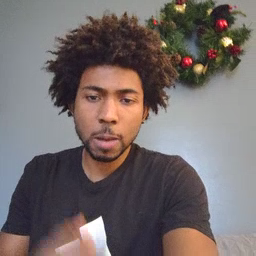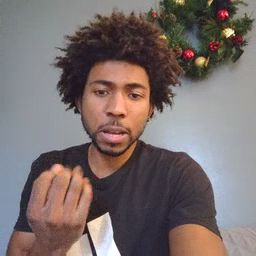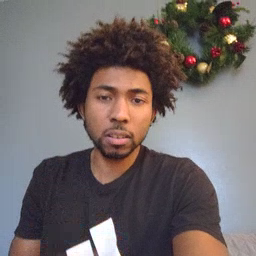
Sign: many